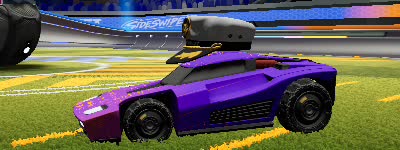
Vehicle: breakout